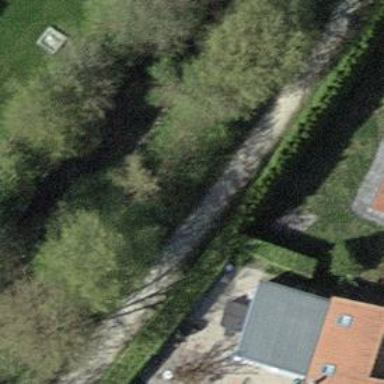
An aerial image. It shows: Hedge barrier.